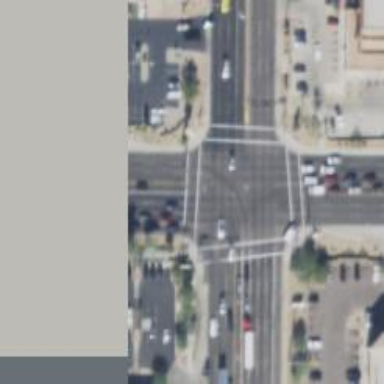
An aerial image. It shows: Crossing on the road.